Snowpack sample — Buffalo Mountain, Silverthorne, Colorado, USA (1/25/25, 10:11 AM MST)
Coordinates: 39.6222, -106.1139
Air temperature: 22 °F
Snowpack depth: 110 cm
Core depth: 30 cm
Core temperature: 42.8 °F
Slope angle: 12°, slope face: 102°
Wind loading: high
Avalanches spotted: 0
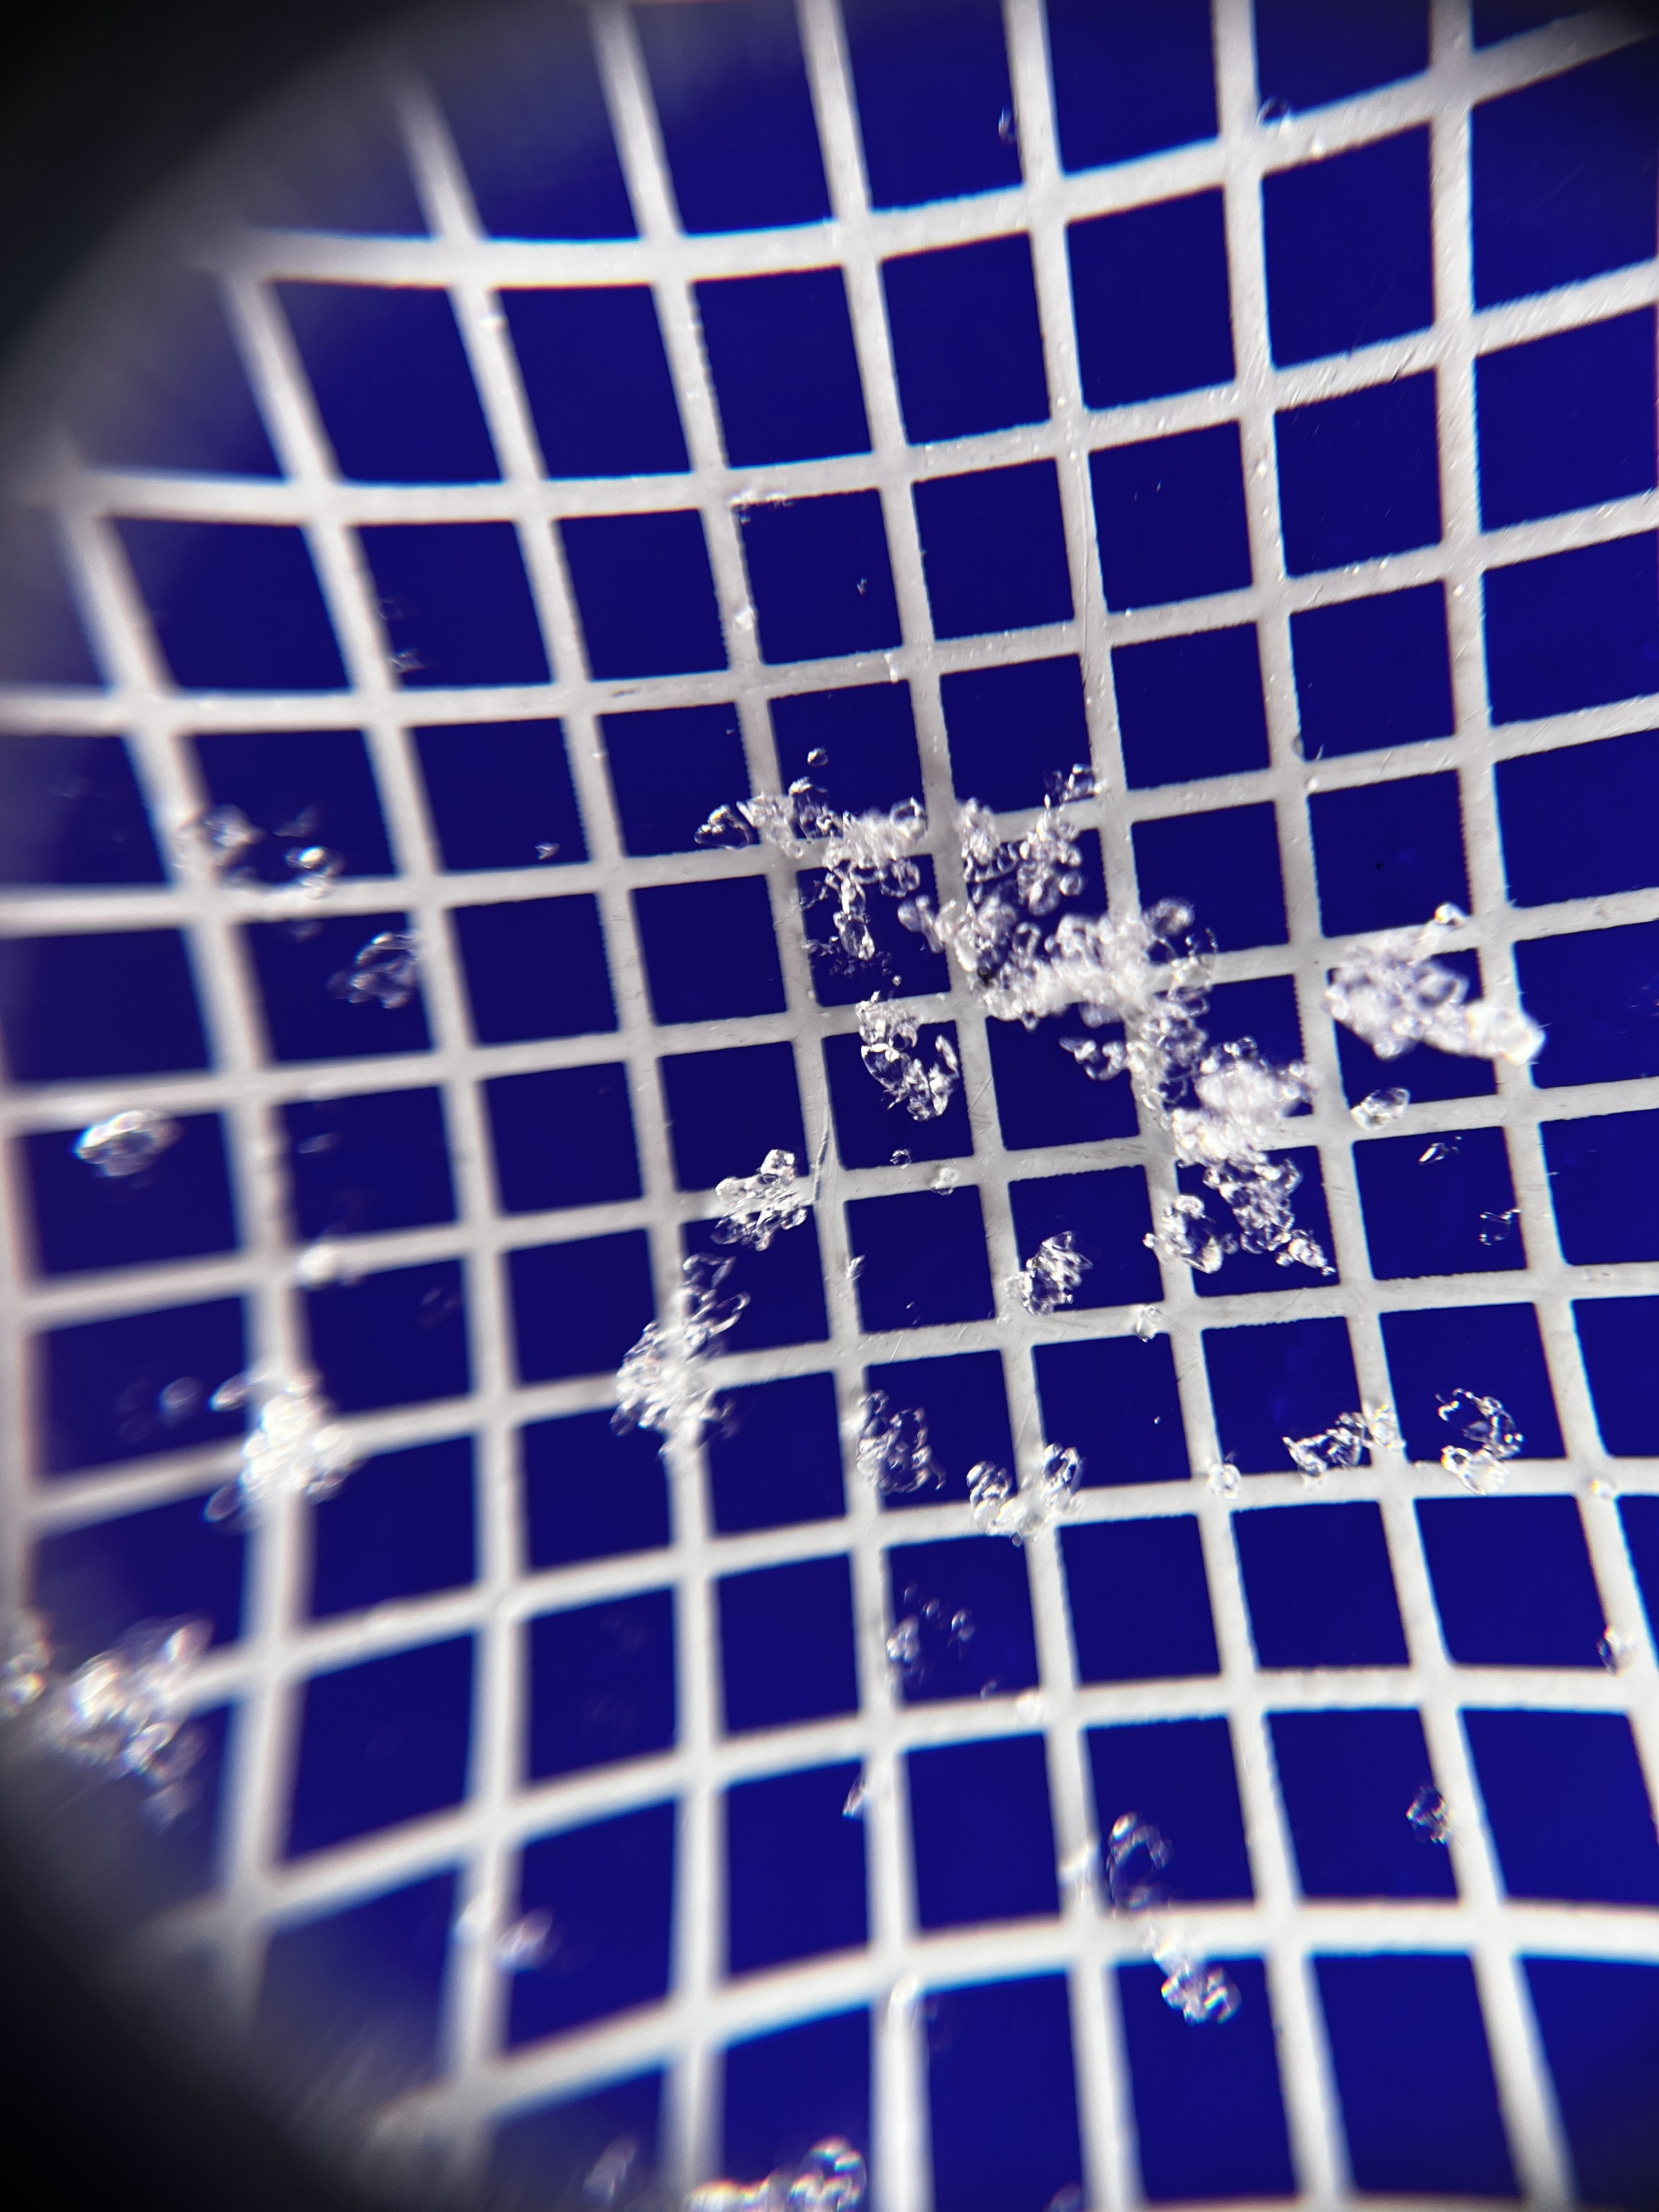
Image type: magnified_profile
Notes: No avalanches nearby, collected on the outskirts of a fire break 15 meters from the treeline, on way to Buffalo and Red Mountain